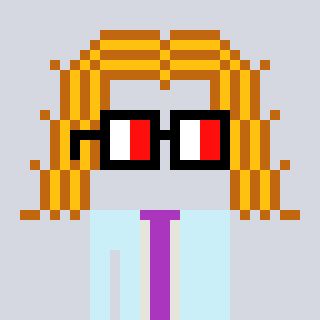
a pixel art character with square glasses with black frames and red eyes, a hair-shaped head and a cold-colored body on a cool background